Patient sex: M
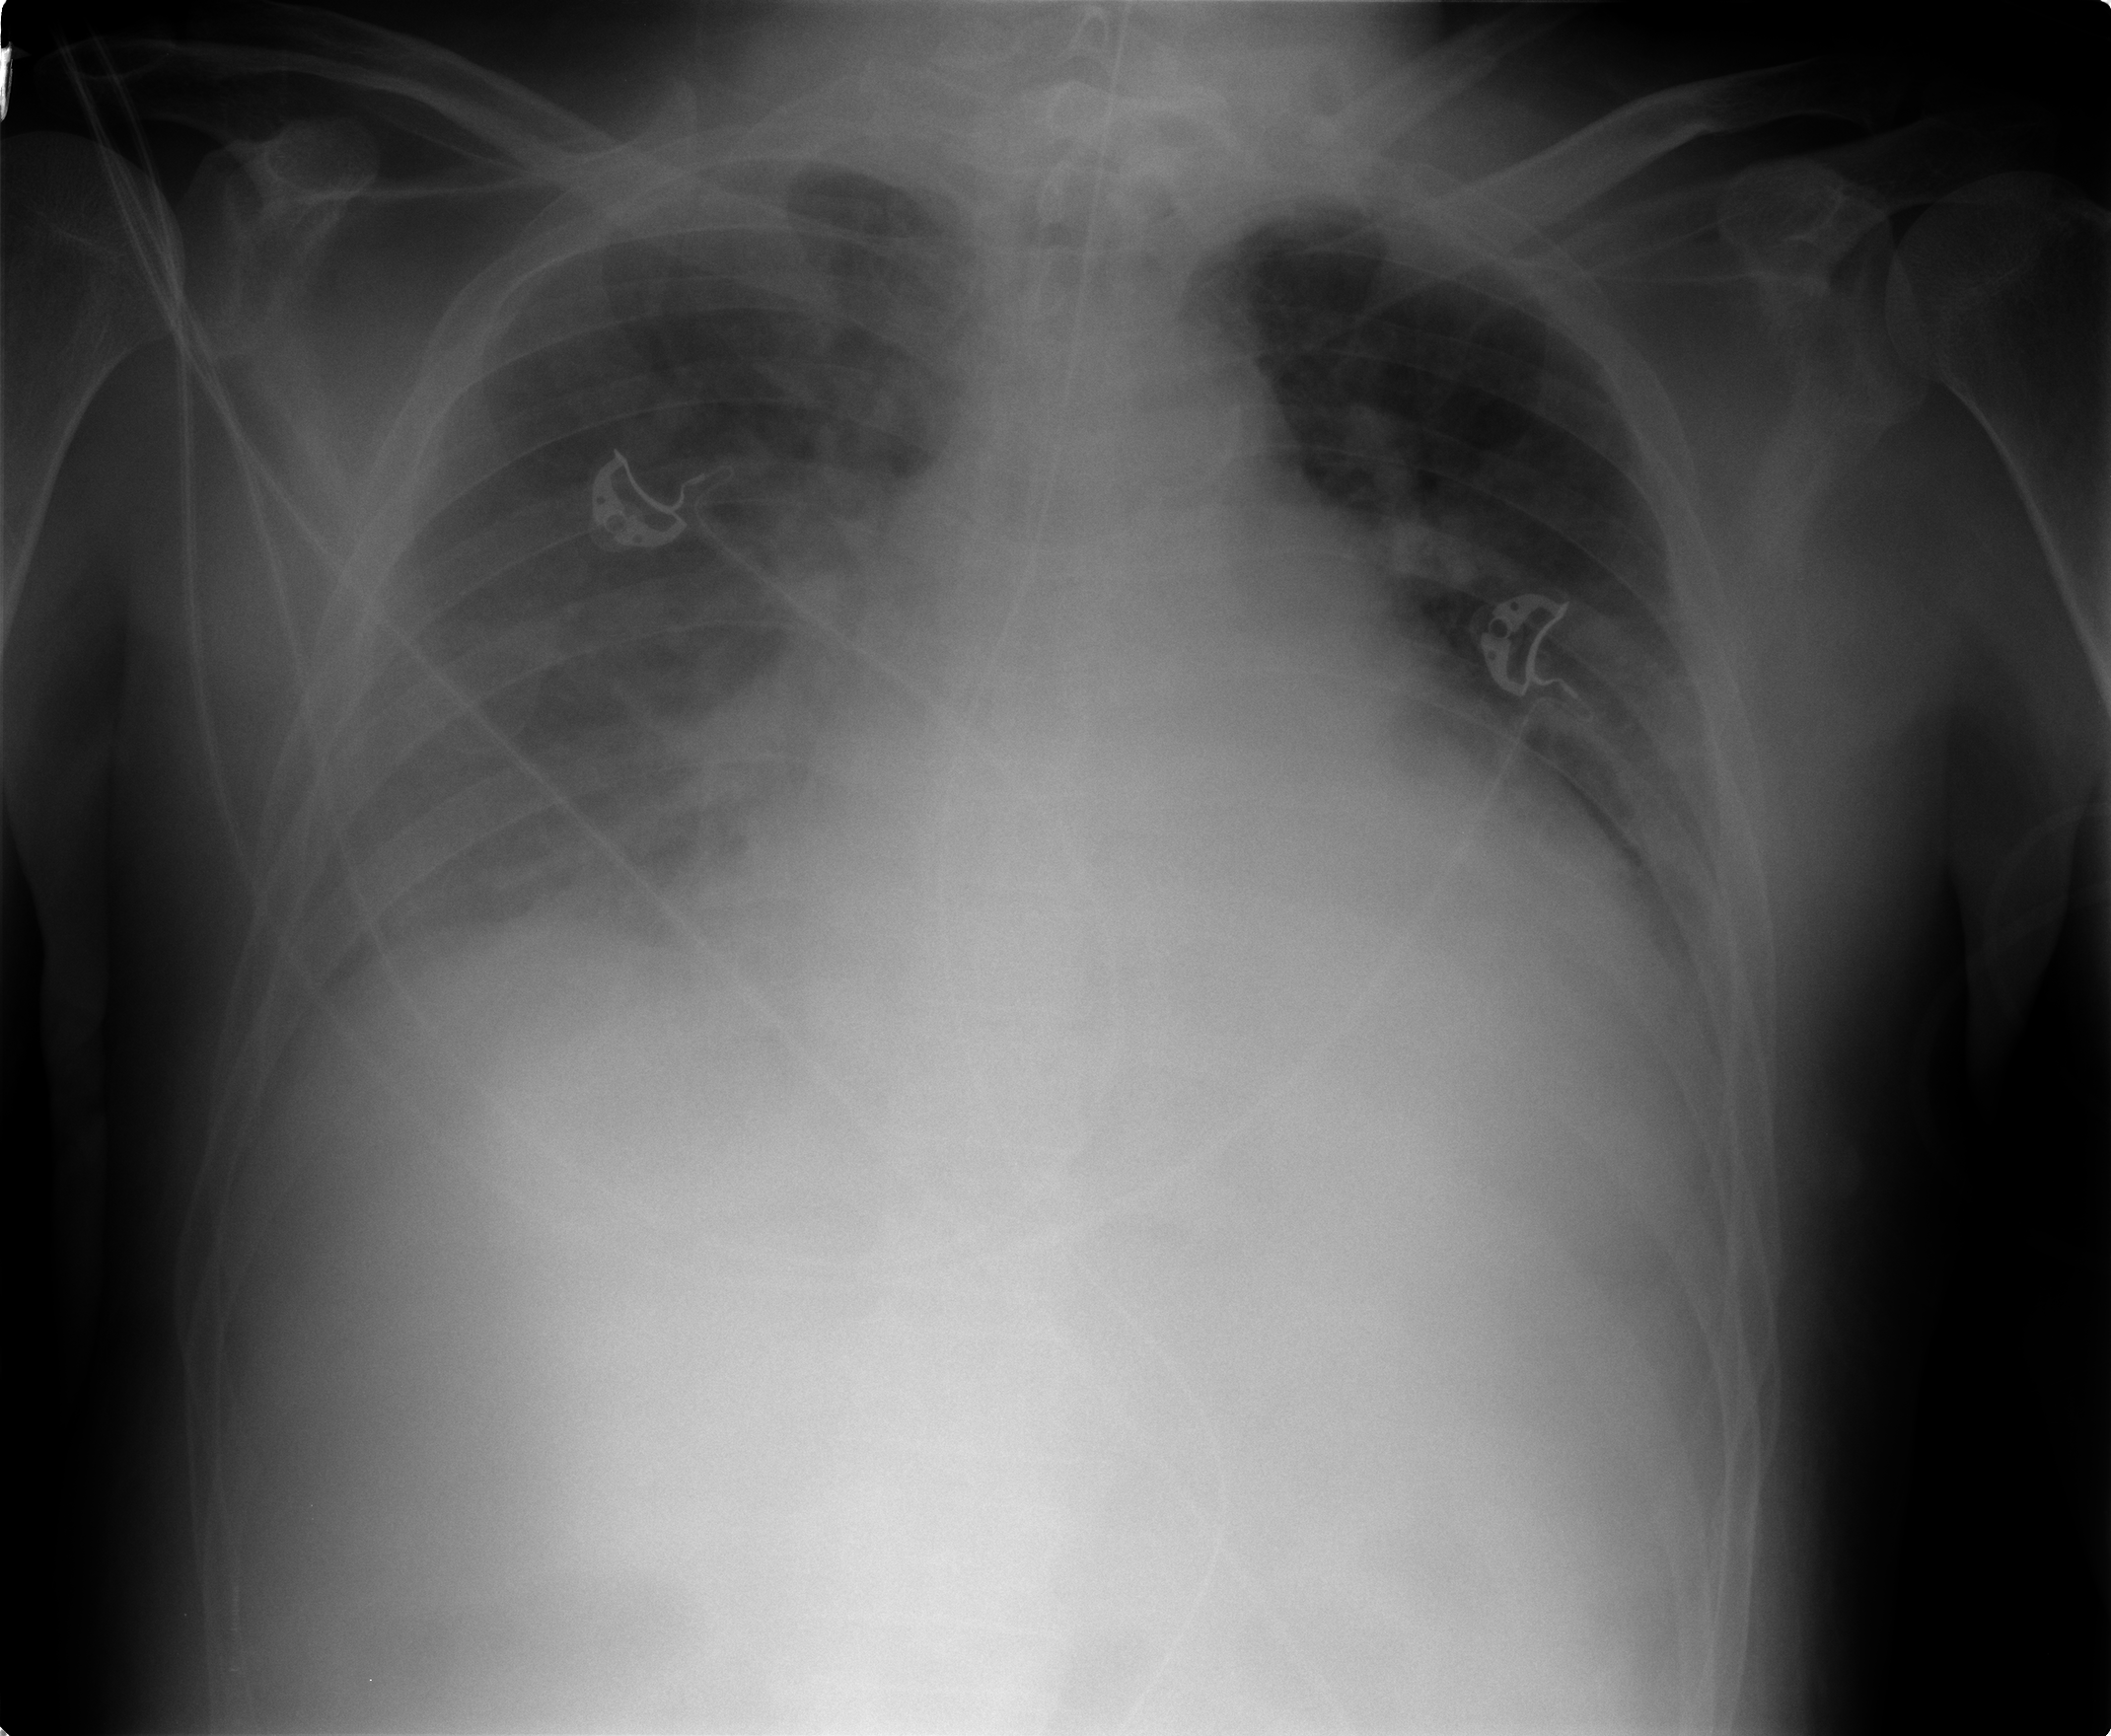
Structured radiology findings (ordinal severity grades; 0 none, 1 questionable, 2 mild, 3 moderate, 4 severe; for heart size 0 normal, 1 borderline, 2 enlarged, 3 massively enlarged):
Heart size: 2
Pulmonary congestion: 2
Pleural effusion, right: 2
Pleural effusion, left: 1
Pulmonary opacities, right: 1
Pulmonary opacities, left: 0
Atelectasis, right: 2
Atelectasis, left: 1